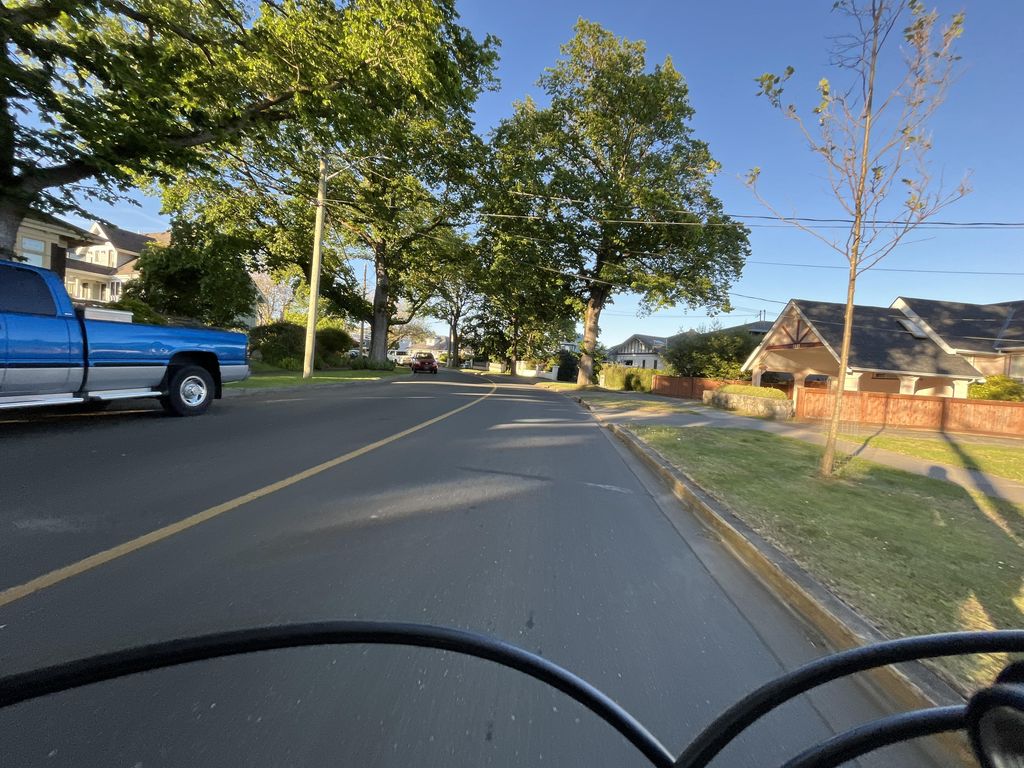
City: victoria